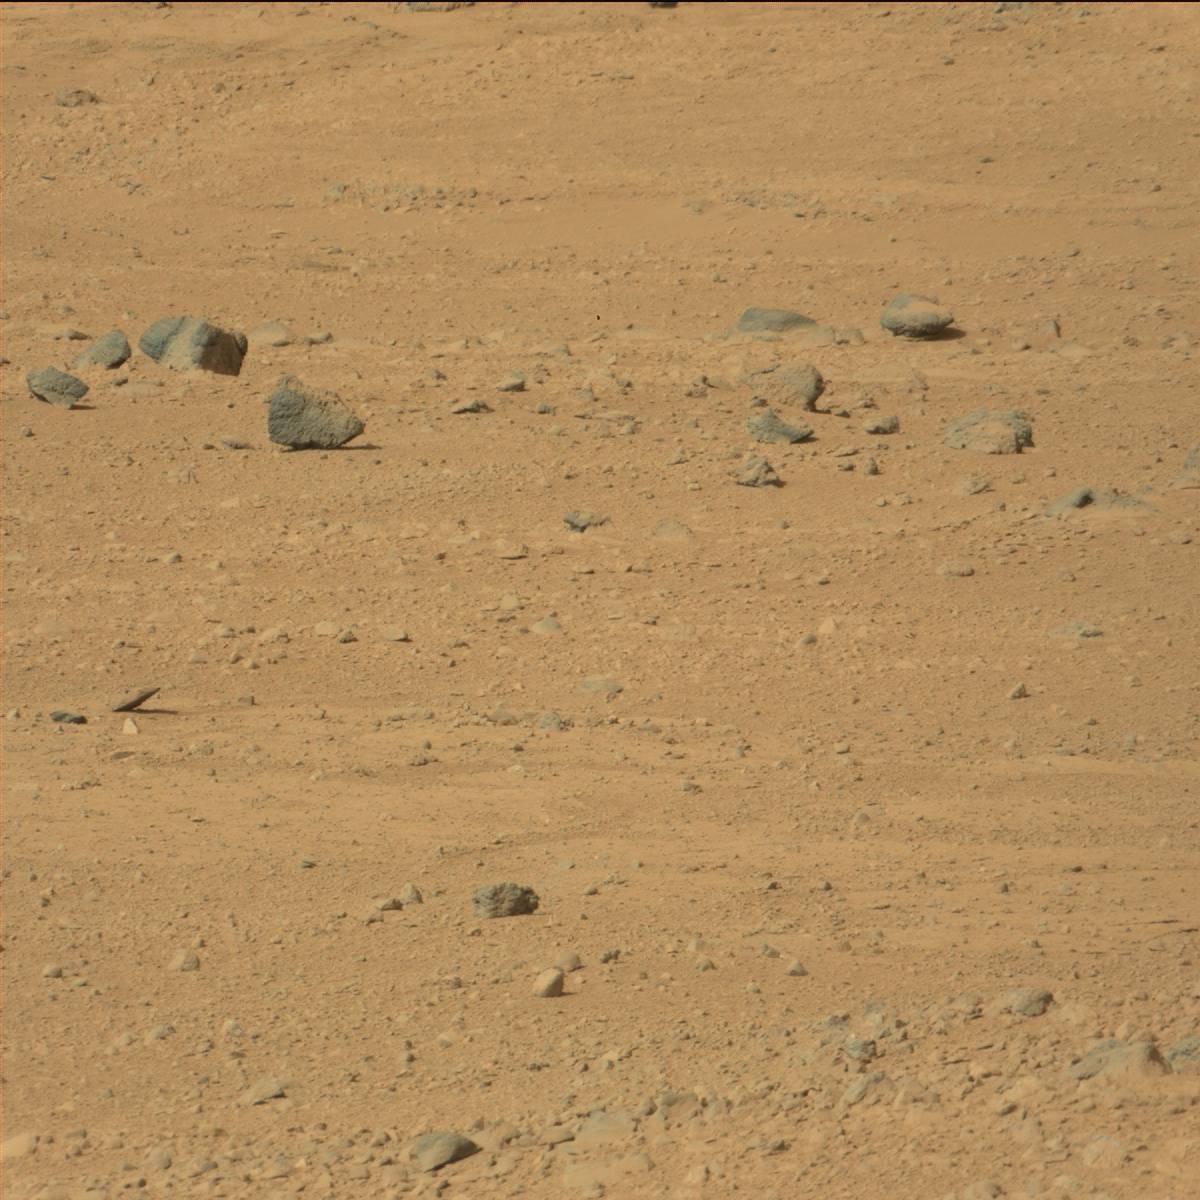
Terrain classes present: Bedrock, Rock, Sand / Soil